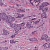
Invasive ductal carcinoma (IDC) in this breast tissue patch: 1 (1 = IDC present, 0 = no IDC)